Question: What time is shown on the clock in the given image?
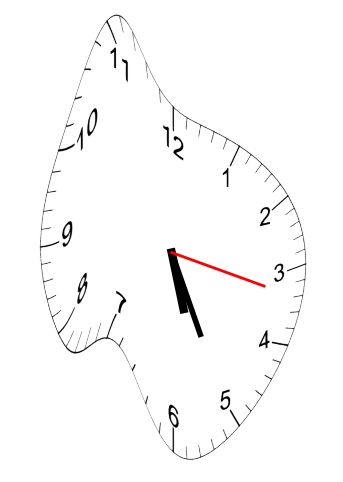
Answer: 05:25:17